Question: So I am not suppose to use the form tag on this input field (causes bug per backend guy)
How would I be able to allow the user to use the enter key when the input is selected/active to activate the submit?
The user can manually click the add group submit button, or they can tab click, but they can't just enter to click :(

The form
'''
<input type="text"
id="group-code" value="Type your Group Code Here" name="Type your Group Code Here"
onblur="if (this.value == '') {this.value = 'Type your Group Code Here';}"
onfocus="if (this.value == 'Type your Group Code Here') {this.value = '';}"
autocomplete="off"/>
<button class="btn" id="btn_join_group">add group</button>
<!--<input type="submit" id="btn_join_group" form="group-code" value="add group"/>-->
'''
jQuery
'''
$('#btn_join_group').unbind('click').bind("click", function(event) {
var newGroup = $('#group-code').val();
// Send Group code to server
WHOAT.networking.getToServerWithAjax('/groups/join', newGroup, function (response) {
var res = JSON.parse(response);
if (res.result === 'success') {
notification.setStatusAndFadeStatus(response);
} else if (res.result === 'error') {
notification.setStatusAndFadeStatus(response);
}
});
});
'''
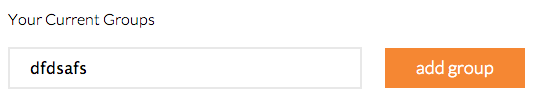
Answer: You could add a listener to the input something like this:
'''
$('#group-code').keypress( function (e) {
if (e.keyCode === 13)
sendAjax();
});
'''
Then wrap your AJAX block in a function called sendAjax. This code is untested, but the idea should be valid.